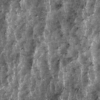
Label: not_dusty